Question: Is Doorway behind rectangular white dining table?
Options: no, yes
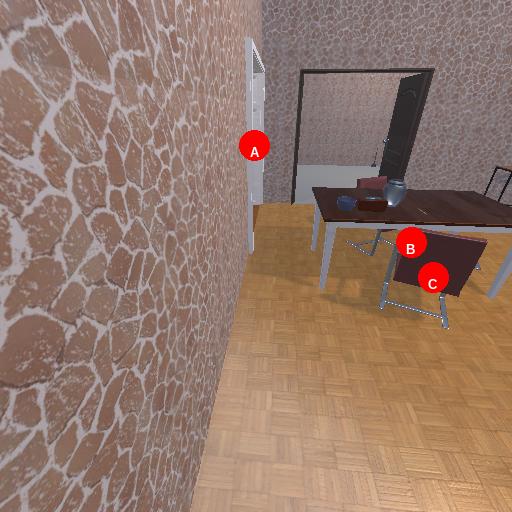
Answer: no